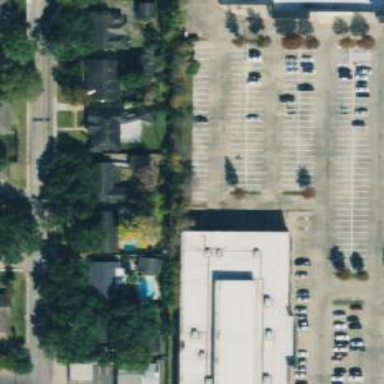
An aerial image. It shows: Parking space is available.